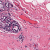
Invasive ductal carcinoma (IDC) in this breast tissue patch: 0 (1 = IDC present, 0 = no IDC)